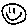
Label: smiley face